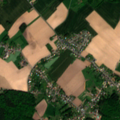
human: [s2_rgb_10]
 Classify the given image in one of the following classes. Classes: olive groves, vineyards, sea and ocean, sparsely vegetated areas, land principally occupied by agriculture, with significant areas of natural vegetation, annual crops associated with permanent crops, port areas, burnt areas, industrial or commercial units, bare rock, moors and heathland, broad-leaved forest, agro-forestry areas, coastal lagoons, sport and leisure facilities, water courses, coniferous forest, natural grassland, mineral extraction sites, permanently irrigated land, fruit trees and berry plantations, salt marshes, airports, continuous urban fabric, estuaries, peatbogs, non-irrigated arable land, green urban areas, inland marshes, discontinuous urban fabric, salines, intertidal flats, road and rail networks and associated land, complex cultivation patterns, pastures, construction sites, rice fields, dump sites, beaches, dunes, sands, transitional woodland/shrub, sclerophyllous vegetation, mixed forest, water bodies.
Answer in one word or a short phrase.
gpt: discontinuous urban fabric, sport and leisure facilities, non-irrigated arable land, broad-leaved forest, mixed forest